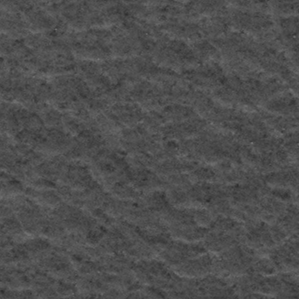
Label: frost